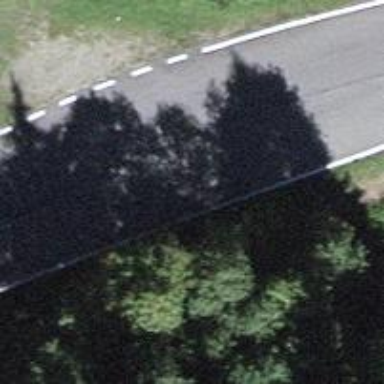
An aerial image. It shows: Passing place on the road.